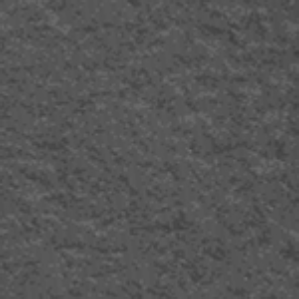
Label: frost